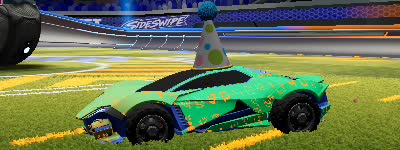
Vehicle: werewolf